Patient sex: M
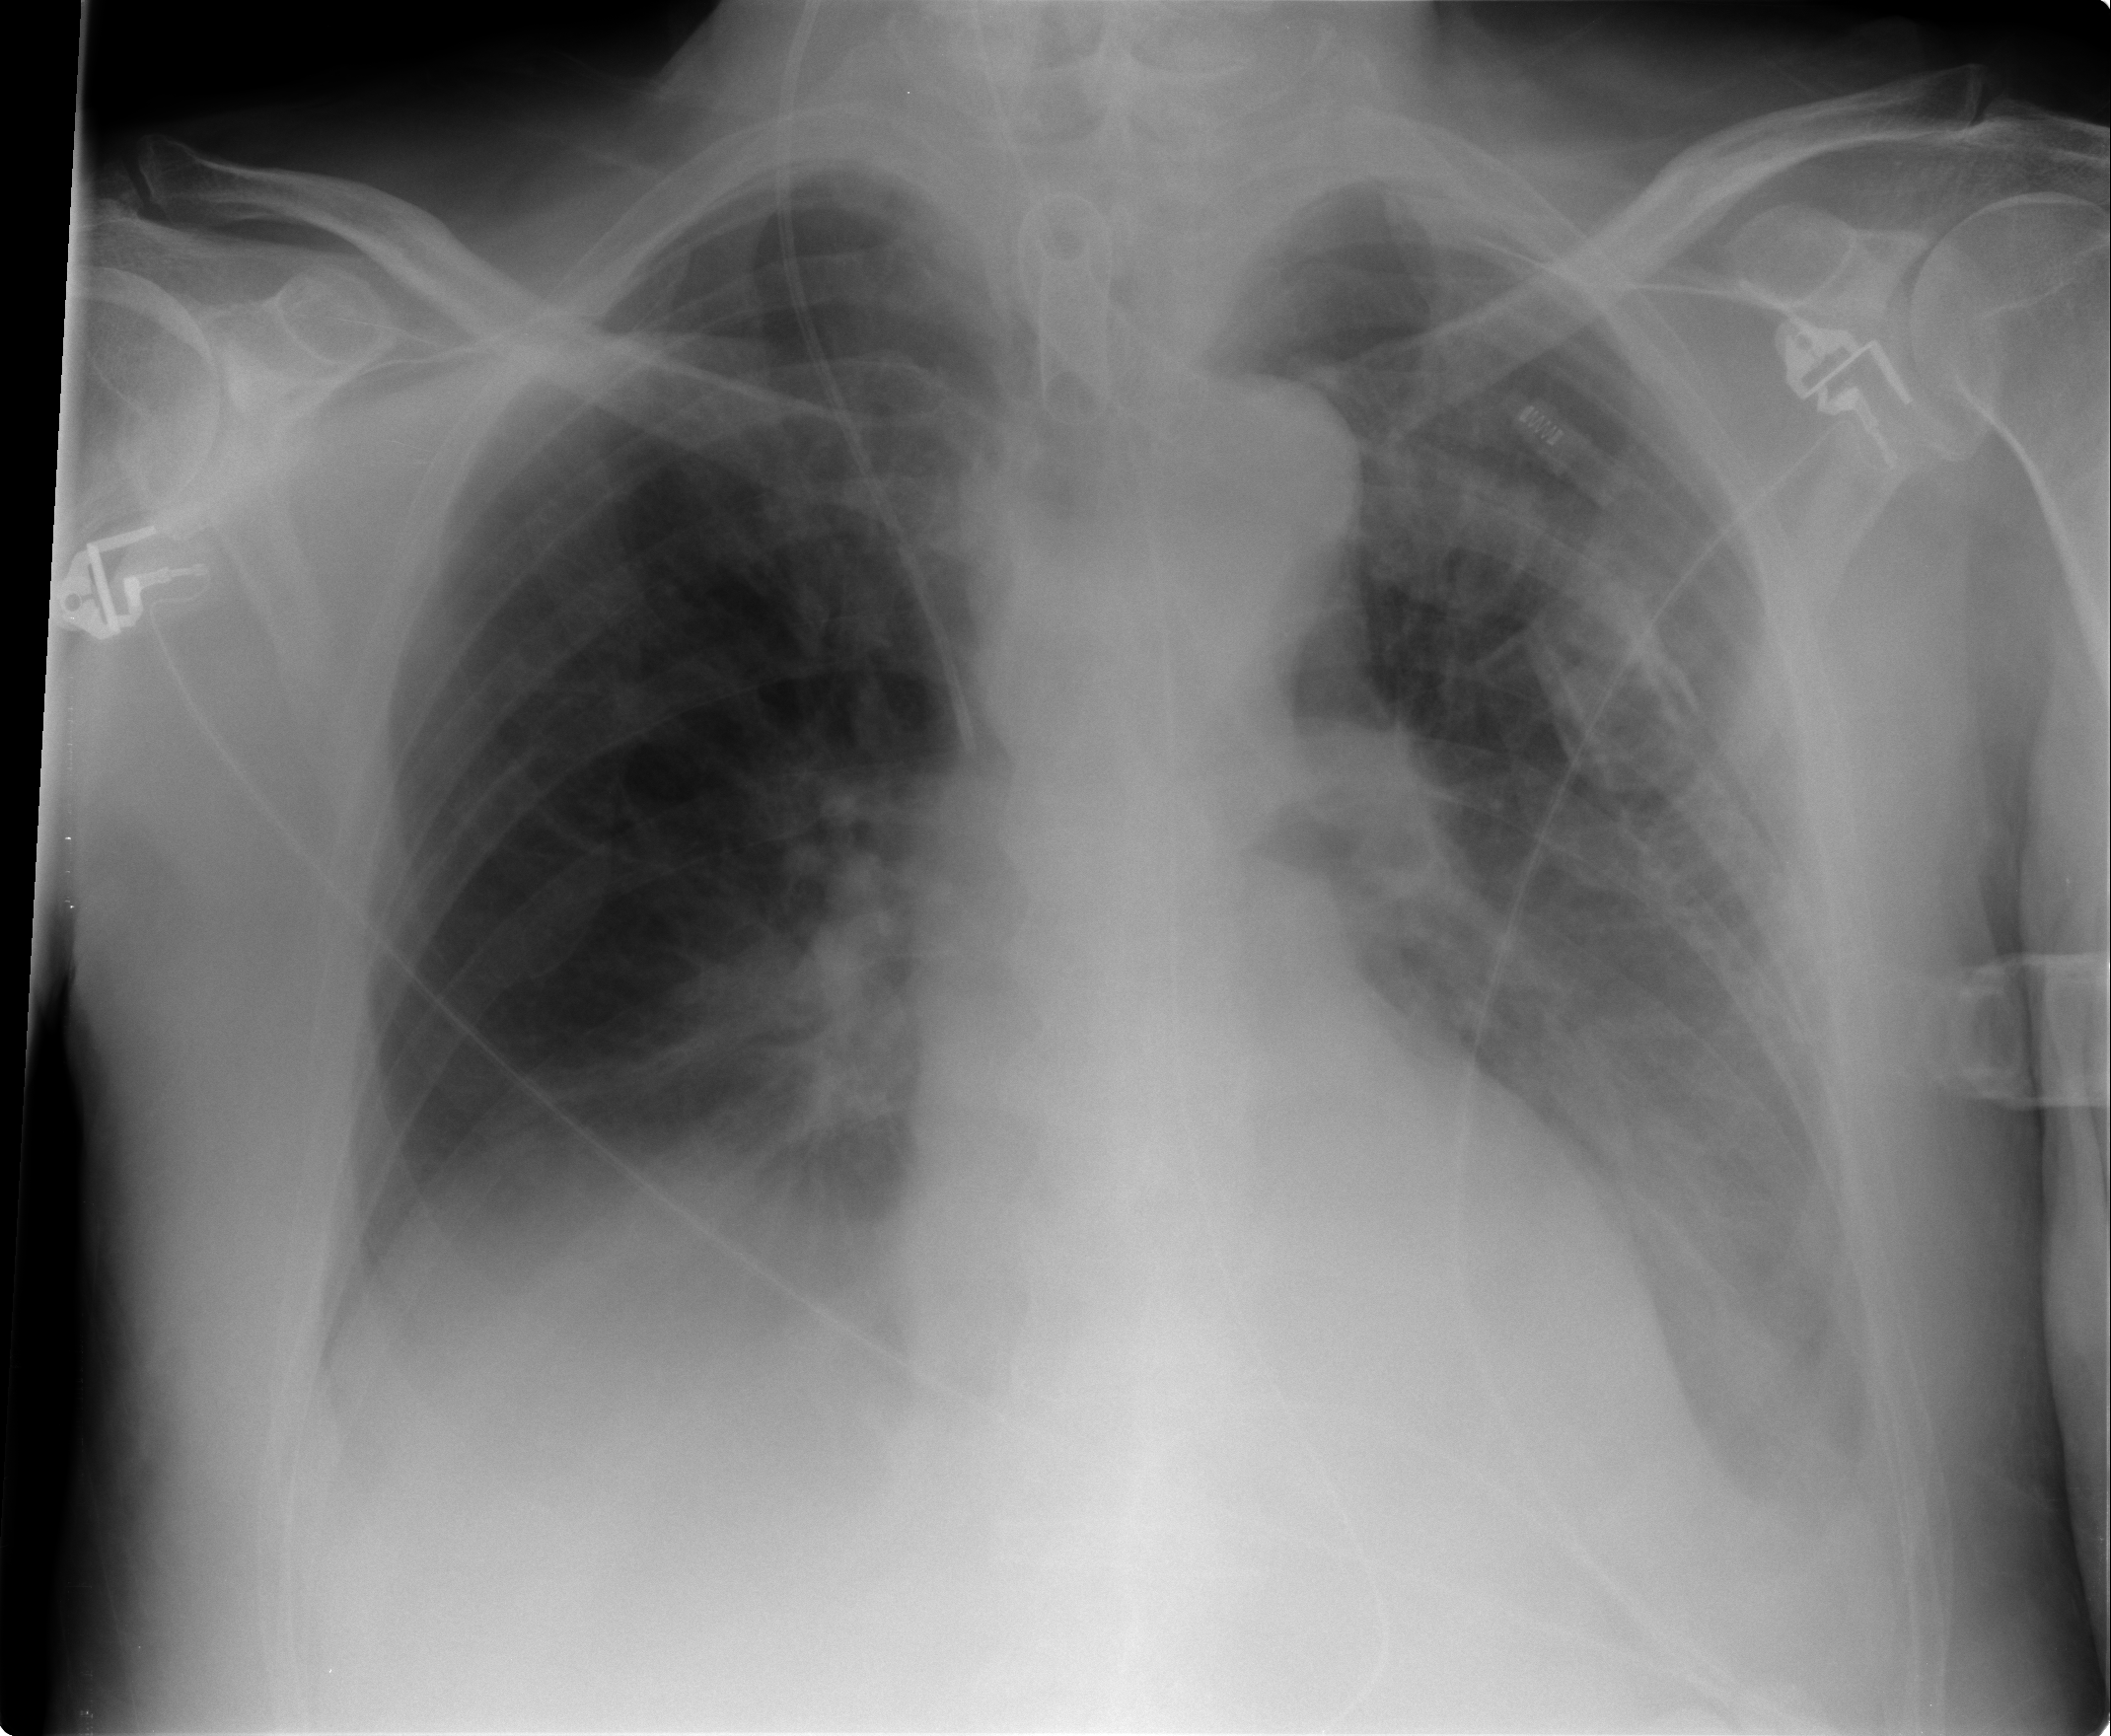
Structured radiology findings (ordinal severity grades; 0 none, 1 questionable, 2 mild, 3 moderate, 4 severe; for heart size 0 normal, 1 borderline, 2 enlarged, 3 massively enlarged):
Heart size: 2
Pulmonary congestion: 2
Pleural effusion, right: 2
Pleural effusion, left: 2
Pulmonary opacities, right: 1
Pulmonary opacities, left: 1
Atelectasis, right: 2
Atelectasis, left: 2